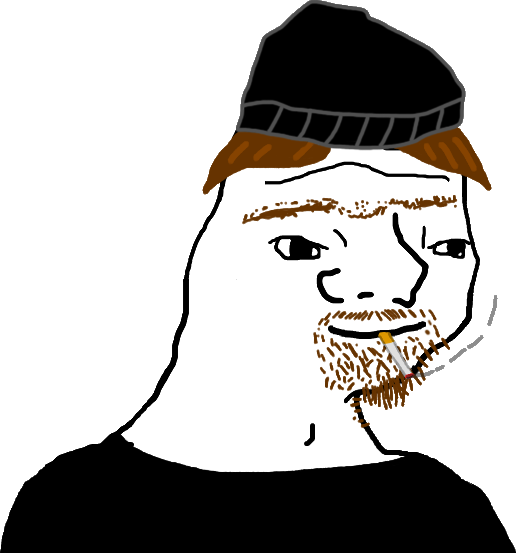
Label: 5_Boomer